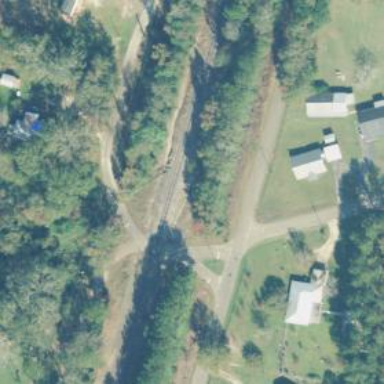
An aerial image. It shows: Level crossing along the railway.